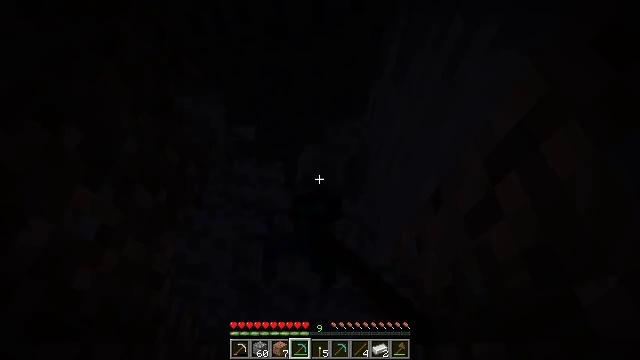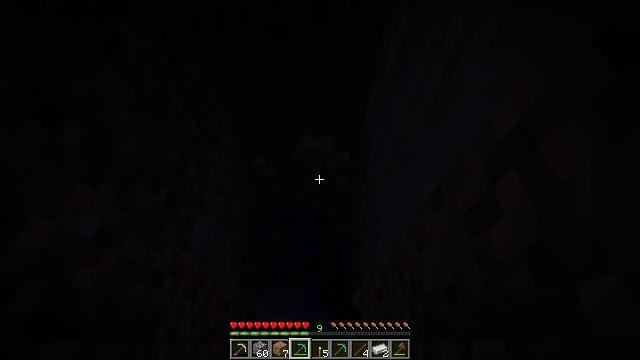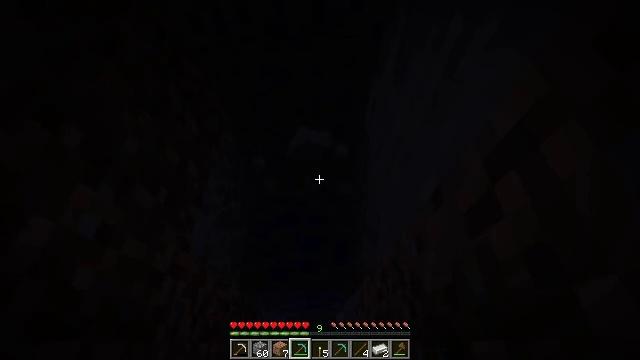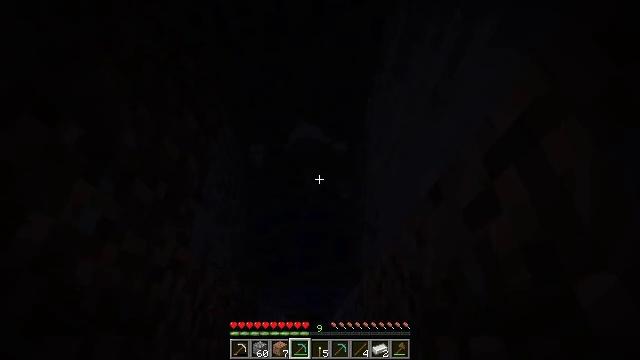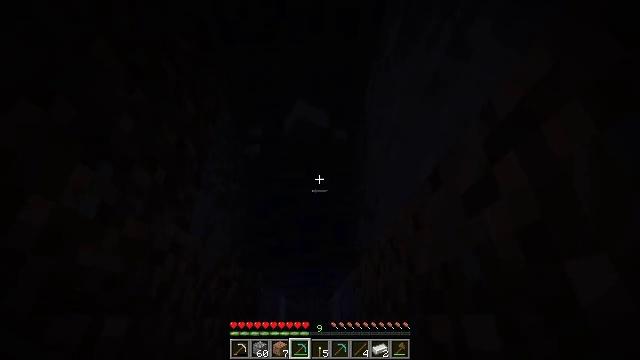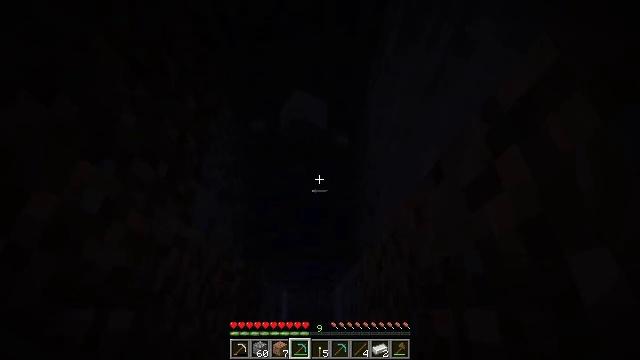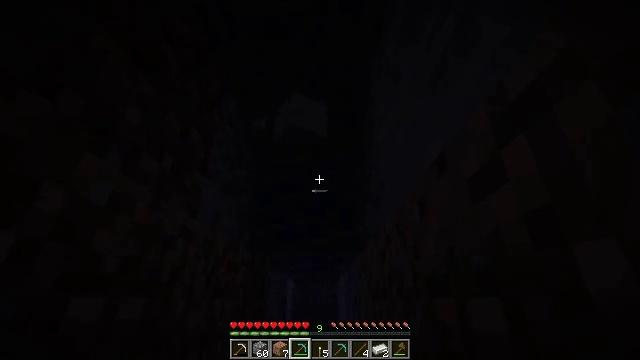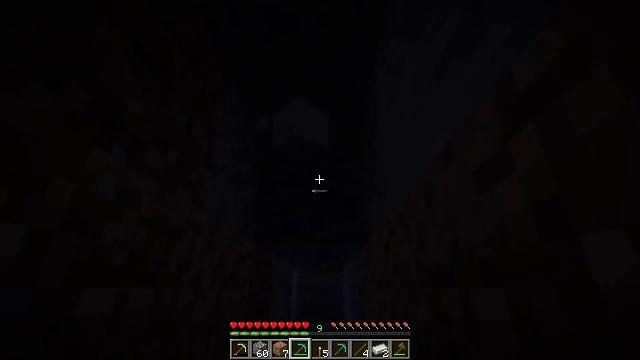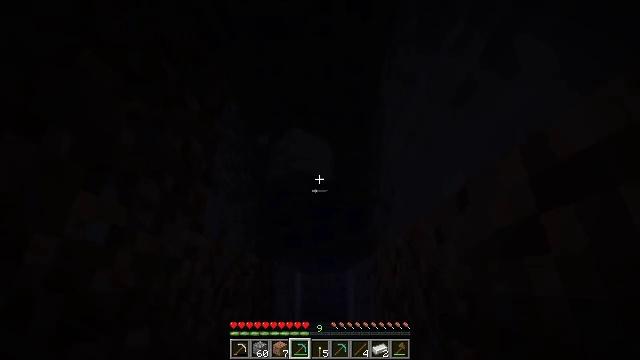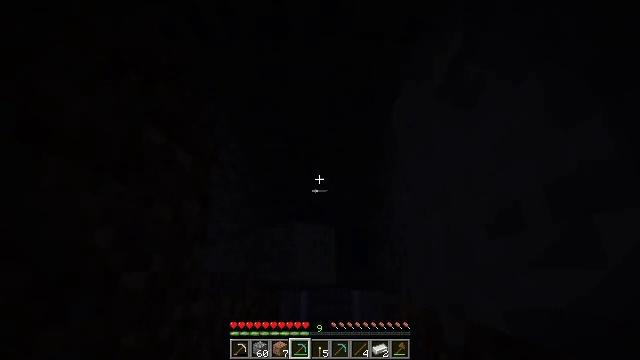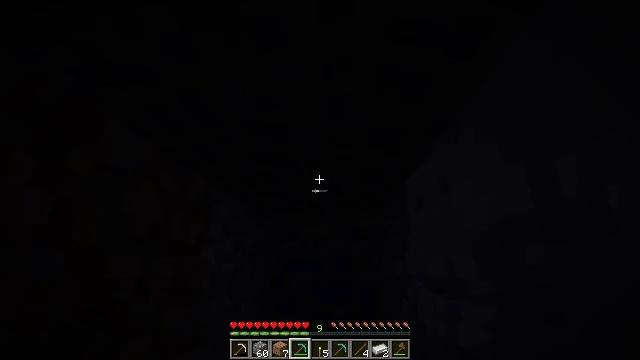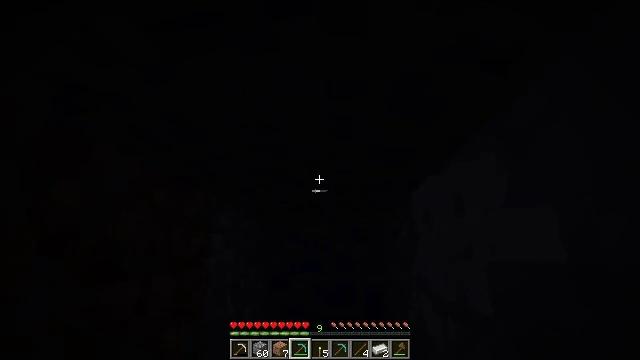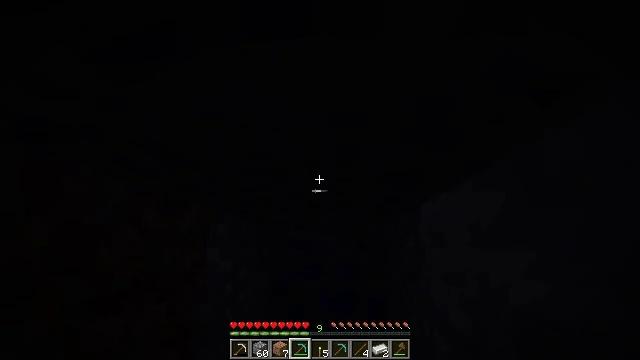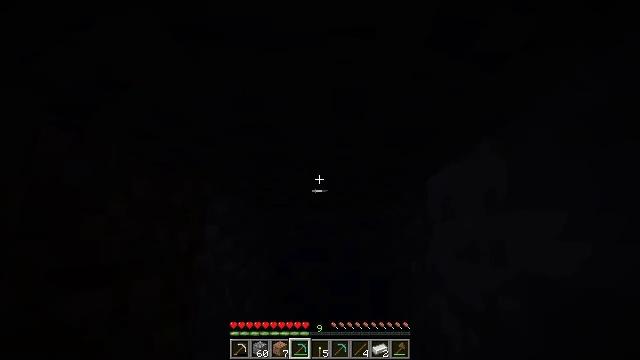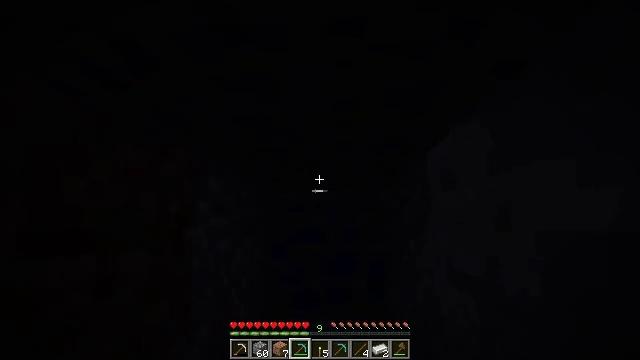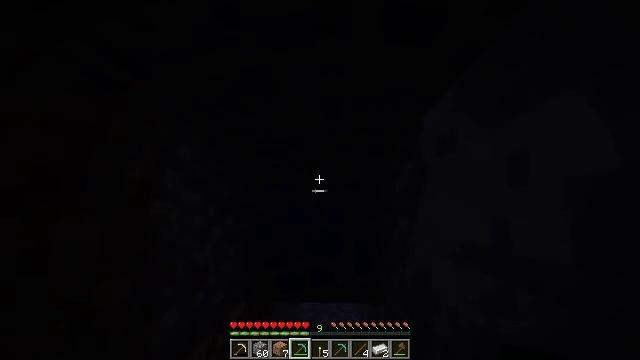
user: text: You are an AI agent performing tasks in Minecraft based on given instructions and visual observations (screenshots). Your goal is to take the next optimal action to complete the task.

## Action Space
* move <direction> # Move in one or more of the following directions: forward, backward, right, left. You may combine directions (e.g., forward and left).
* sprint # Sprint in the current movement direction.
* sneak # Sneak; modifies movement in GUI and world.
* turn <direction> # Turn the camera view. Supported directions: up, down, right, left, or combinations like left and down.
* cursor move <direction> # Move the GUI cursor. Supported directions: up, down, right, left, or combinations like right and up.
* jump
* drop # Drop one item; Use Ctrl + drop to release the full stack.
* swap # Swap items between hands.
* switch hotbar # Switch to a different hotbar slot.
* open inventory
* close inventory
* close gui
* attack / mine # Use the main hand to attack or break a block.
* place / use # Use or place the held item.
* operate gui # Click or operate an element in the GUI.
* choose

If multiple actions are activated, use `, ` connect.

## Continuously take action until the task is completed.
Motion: motion action
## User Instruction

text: Break lapis ore with a pickaxe.
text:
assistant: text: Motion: attack / mine
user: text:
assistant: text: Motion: attack / mine
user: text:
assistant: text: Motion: attack / mine
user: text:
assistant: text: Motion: turn down
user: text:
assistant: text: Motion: move forward, turn down
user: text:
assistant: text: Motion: move forward, turn down
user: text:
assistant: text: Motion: move forward, turn down
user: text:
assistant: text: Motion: move forward, turn down, jump
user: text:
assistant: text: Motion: move forward, turn left and down, jump
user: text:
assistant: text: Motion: move forward, turn down, jump
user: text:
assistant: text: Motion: move forward, turn down, jump
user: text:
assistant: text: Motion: move forward, turn down
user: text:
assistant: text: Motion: move forward, turn down
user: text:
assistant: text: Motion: move forward, turn down
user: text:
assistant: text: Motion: move forward, turn right and down
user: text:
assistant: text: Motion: move forward, turn right and down
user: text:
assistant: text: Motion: move forward
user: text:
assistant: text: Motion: turn right and down
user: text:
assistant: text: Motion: turn right
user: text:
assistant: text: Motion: no_op
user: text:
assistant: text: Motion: no_op
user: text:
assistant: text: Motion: turn down
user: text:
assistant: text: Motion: turn down
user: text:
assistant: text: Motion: turn down
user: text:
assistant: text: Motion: no_op
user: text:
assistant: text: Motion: no_op
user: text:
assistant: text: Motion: no_op
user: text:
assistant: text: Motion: no_op
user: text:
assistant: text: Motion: no_op
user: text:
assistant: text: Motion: turn left